Question: This is <URL> with the mobile view.
The website width is 640px but the iPhone renders the document in 678px. In android it look great.
I added viewport meta:
'''
<meta name="viewport" content="width=640, user-scalable">
'''
And the body CSS is:
'''
body,html{
margin:0px;
margin-left:auto;
margin-right:auto;
padding:0px;
font-size:14px;
font-family: "Arial";
background: white;
direction: rtl;
text-align: right;
width:640px !important;
overflow: hidden;}
'''
In iPhone it looks like this:

As you can see it adds 38 pixels on the left side, not related to the body (if I set the body background to blue the side still stays white).
I tried everything but with no luck.
Any ideas?
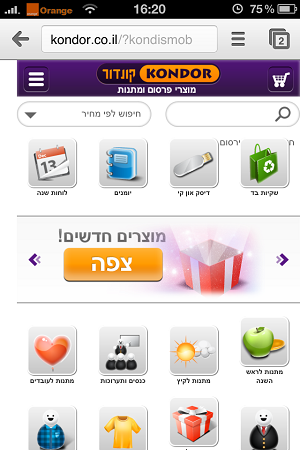
Answer: I finally found a solution.
These lines were added because of the right alignment on the body CSS:
'''
text-align:right;
direction:rtl;
'''
If I remove these lines and add them to a div inside the body it's working fine.